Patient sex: F
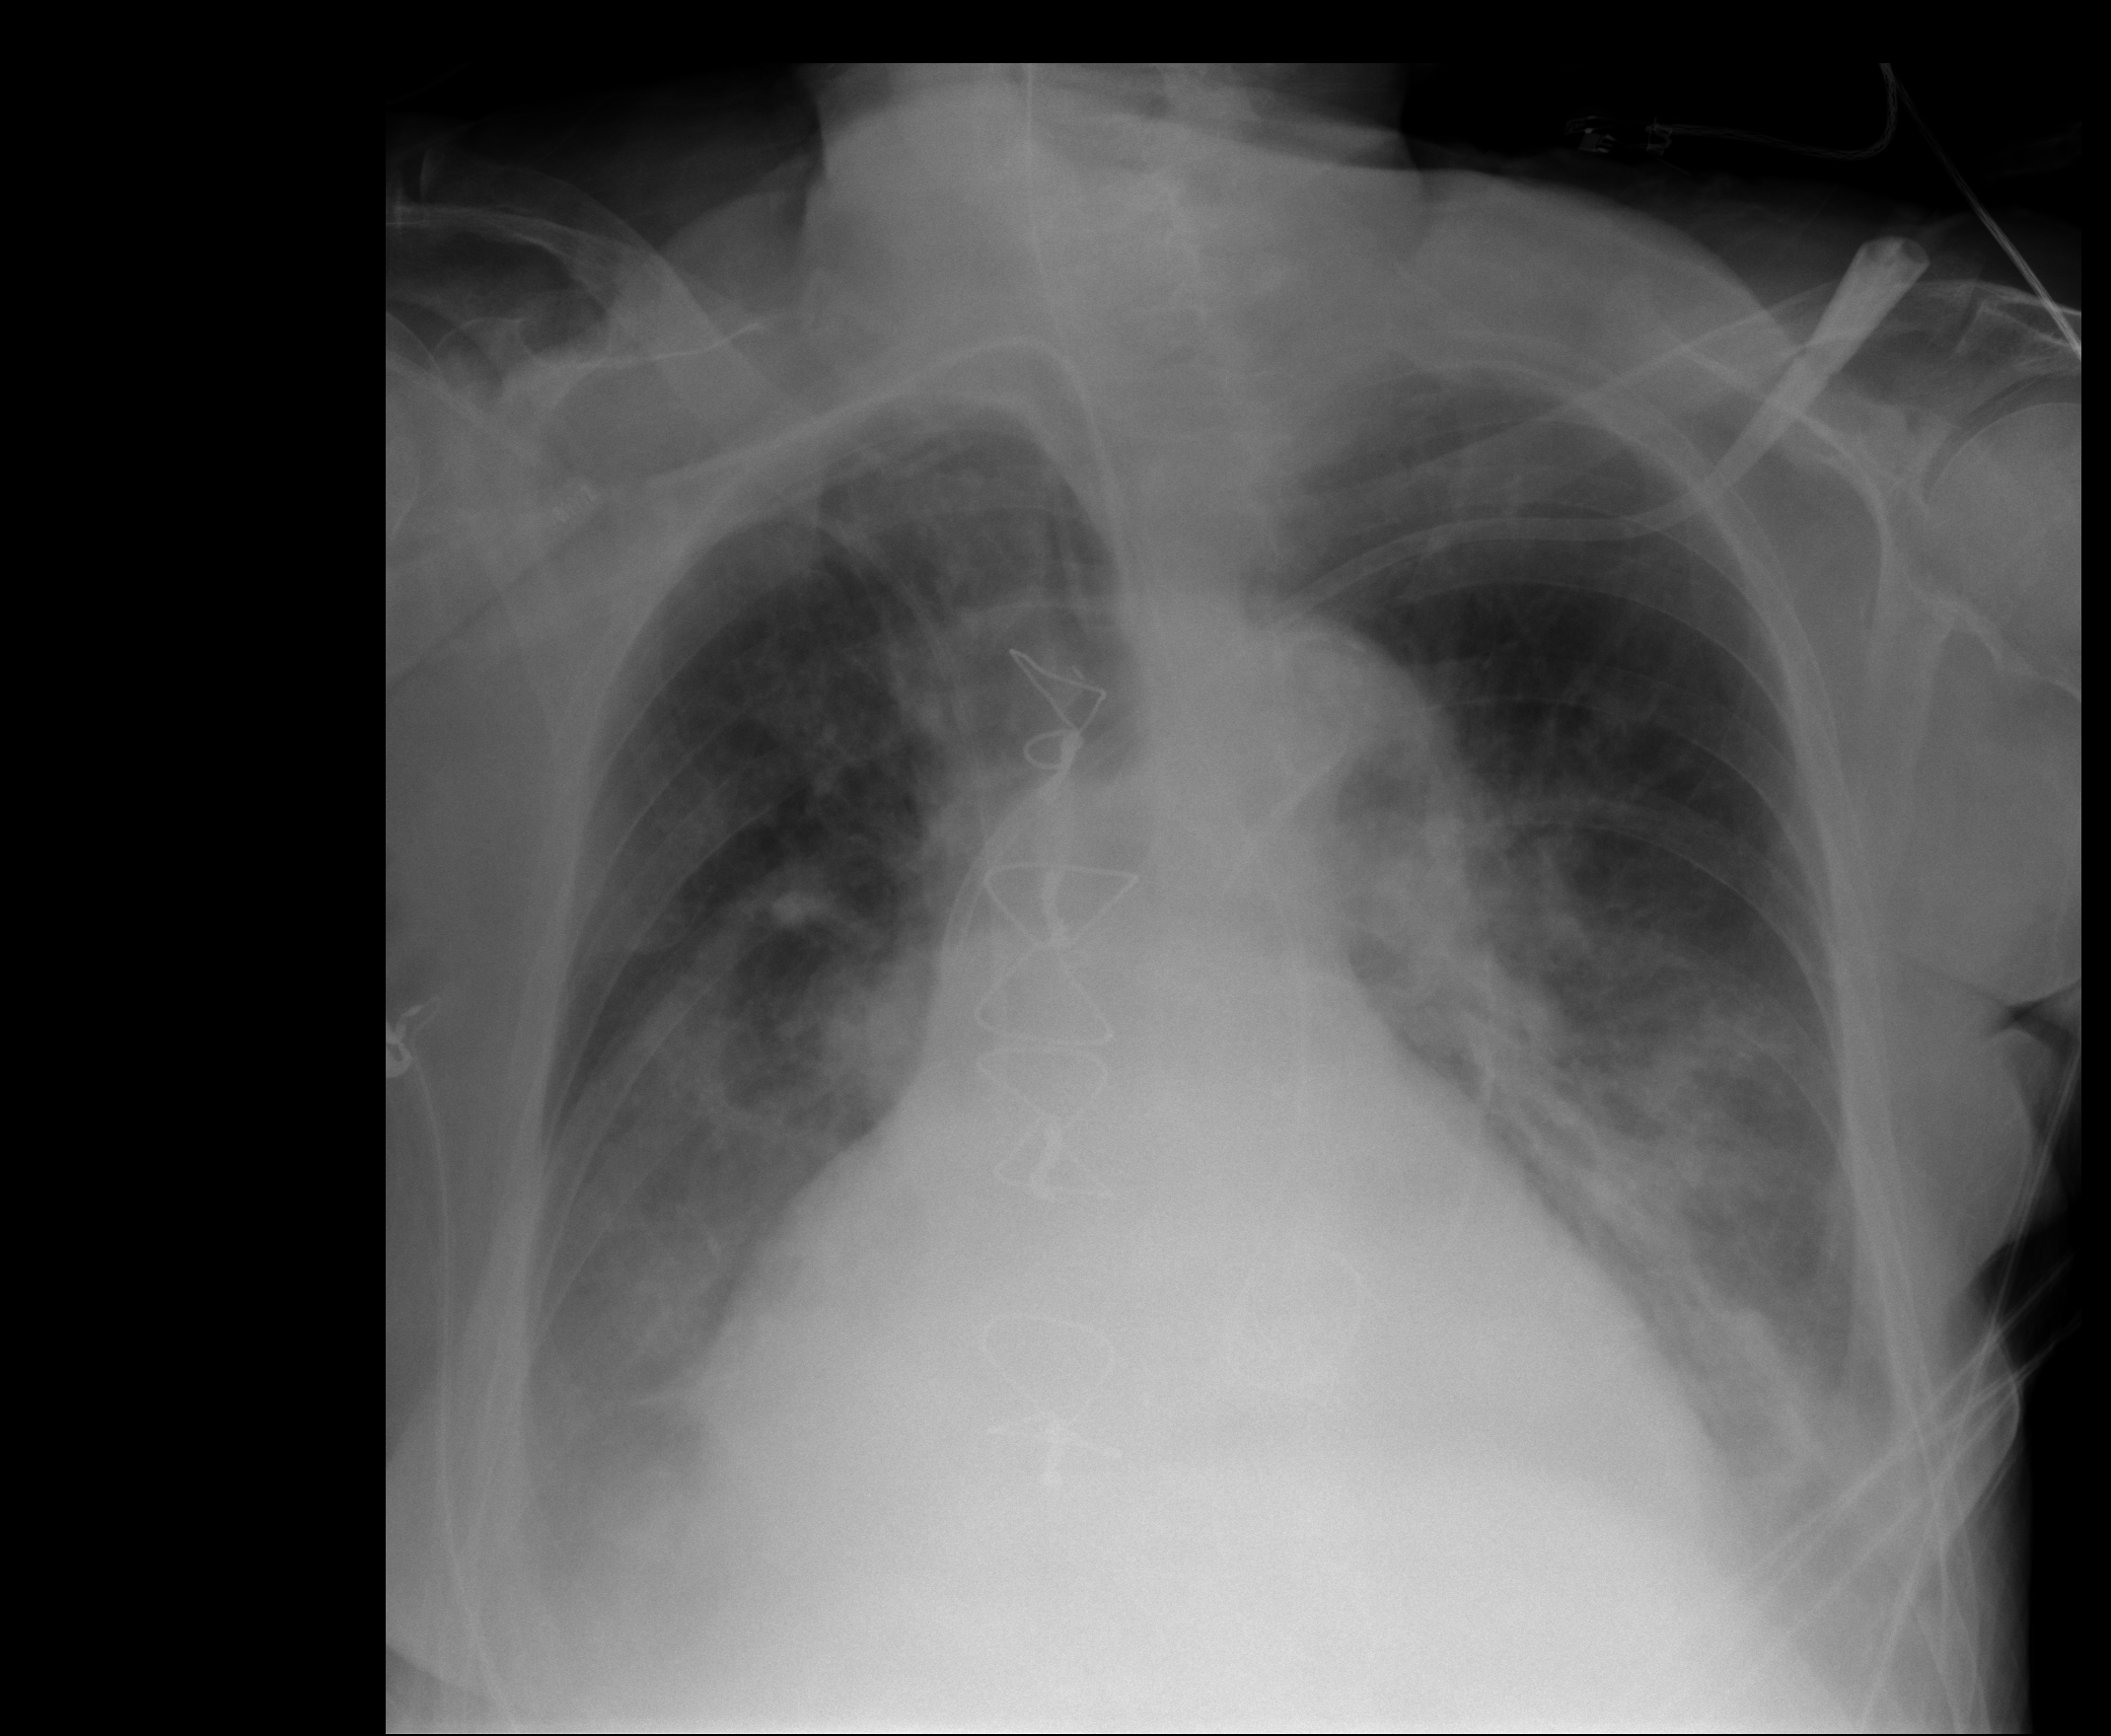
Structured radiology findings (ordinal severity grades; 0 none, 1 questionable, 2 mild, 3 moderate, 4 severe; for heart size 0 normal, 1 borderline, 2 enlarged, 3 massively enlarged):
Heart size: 2
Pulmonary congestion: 3
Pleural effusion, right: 3
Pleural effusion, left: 3
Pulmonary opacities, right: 3
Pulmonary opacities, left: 3
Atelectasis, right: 2
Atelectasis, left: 2